Question: I want to design a button that looks like the one below:

I know it is a localized issue, but I can't seem to make it look like that
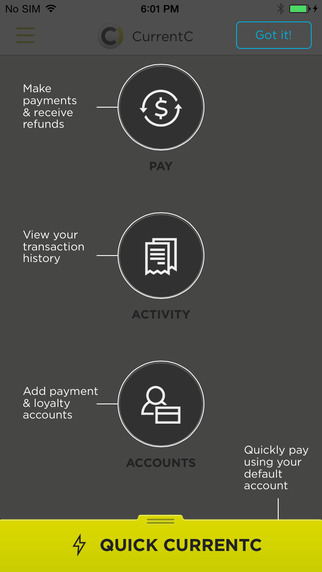
Answer: I have used both a ':before' and ':after' pseudo element in order to achieve and effect like this.
You could then use a combination of CSS transform properties. Something like a rotation with perspective should create the trapezium, and then use borders on another pseudo element to generate the lines.
A quick mockup demo would be:
'''
.demowrapper {
margin: 0 auto;
height: 500px;
background: lightgray;
width: 300px;
box-shadow: 0 0 20px 5px dimgray;
position: relative;
}
button {
position: absolute;
bottom: 0;
width: 100%;
left: 0;
height: 30px;
background: tomato;
display: inline-block;
border: 0;
cursor: pointer;
}
button:before {
content: "";
position: absolute;
height: 20px;
width: 50px;
background: inherit;
top: -18px;
left: 50%;
border-radius: 5px 5px 0 0;
transform: translateX(-50%) perspective(50px) rotateX(45deg);
}
button:after {
content: "";
position: absolute;
height: 2px;
width: 40px;
border-top: 2px solid black;
border-bottom: 2px solid black;
top: -8px;
left: 50%;
transform: translate(-50%);
}
button:hover{
background:yellow;
'''
'''
<div class="demowrapper">
<button>SELECT your Button</button>
</div>
'''